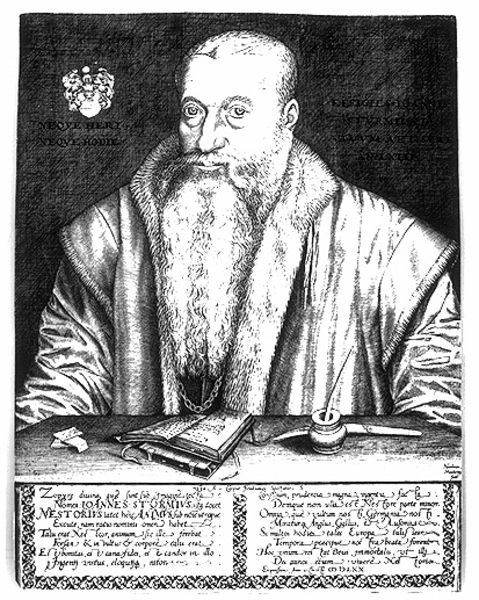
Titel: Bildnis des Johann Sturm
Künstler: Nikolaus Maucler
Institution: (Seriendruck)
Schlagwörter: blätter, dunkel, feder, mann, umhang, weiß, brust, haar, hell, mund, nase, ohr, schmuck, schwarz, stirn, tisch, zeichnung, blick, ornament, alt, bart, schnurrbart, augen, bärtig, falten, gesicht, johannes, kragen, messer, pelz, vollbart, ärmel, bild, bildnis, herr, portrait, porträt, feld, brüstung, figur, gewand, mantel, blatt, brustbild, en face, frontal, kinn, ohren, schulter, schrift, bücher, rahmung, kette, grafik, klein, spalten, kartusche, inschrift, glatze, platte, betrachter, name, buch, zettel, linie, druck, schwarz-weiss, radierung, stich, text, fass, tinte, buchdruck, wappen, pelzkragen, lesebändchen, schreiben, patrizier, gelehrter, zeilen, siegel, tintenfass, griffel, aufgeschlagen, schreibfeder, federkiel, latein, stick, stechend, humanist, seriendruck, schaube, langer bart, pels, federmesser, kaupferstich, en fach, kleine ohren, stechender, bucg, nestor, blichj